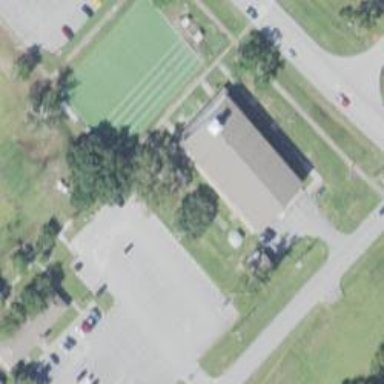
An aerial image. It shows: Building used as fitness center.